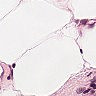
Metastatic tissue present: no